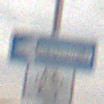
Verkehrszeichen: EinbahnstrasseLinksweisend
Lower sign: RichtungsangabeDurchPfeile9
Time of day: MorningAfternoon
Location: Outdoor (Nature)
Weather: Overcast
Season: NotSpecified
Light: Natural